Question: I wonder, if there is an Eclipse plugin for code birdview (preview, visualization, minimap, however it may be called)? I mean, when you see your code in a small preview window and may scroll using this window. Wait, I'll show you...

Like this. (See the column, where the white rectangle is).
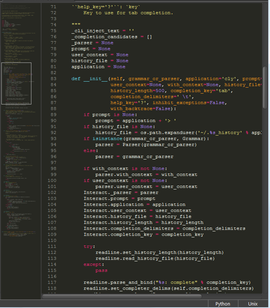
Answer: I saw this question again today, and found someone working on such a plugin on github. I have no idea how far progressed this project is, but it may be worth checking out:
<URL>

Hope this helps!